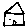
Label: house